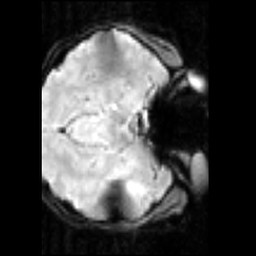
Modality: inplaneT2
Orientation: axial
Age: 19
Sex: female